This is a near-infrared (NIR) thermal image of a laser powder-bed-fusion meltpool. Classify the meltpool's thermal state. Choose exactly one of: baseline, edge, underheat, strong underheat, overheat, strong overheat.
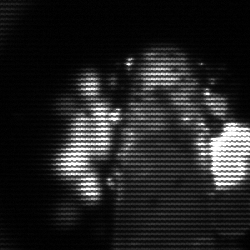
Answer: baseline